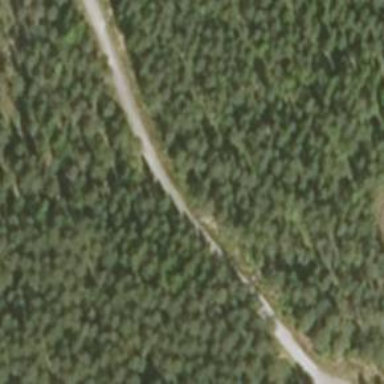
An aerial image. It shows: Unclassified road.